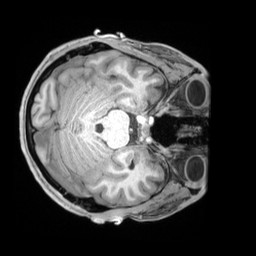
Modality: T1w
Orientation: axial
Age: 20
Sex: male
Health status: ill
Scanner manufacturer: siemens
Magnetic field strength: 3 T
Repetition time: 2.2 s
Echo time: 0.00218 s